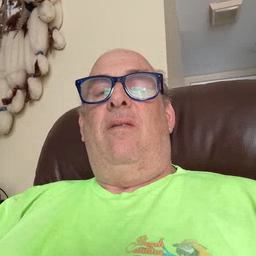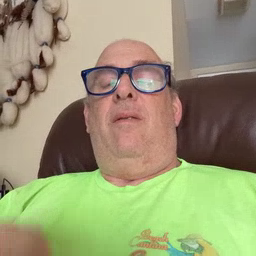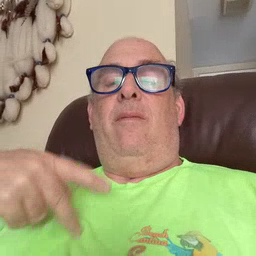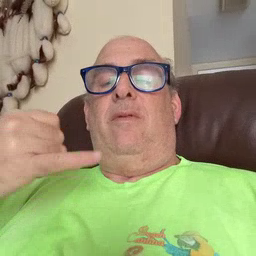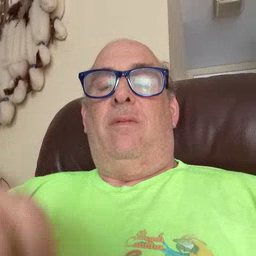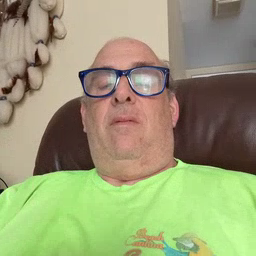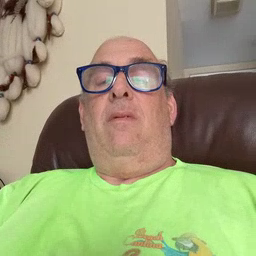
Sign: pajamas